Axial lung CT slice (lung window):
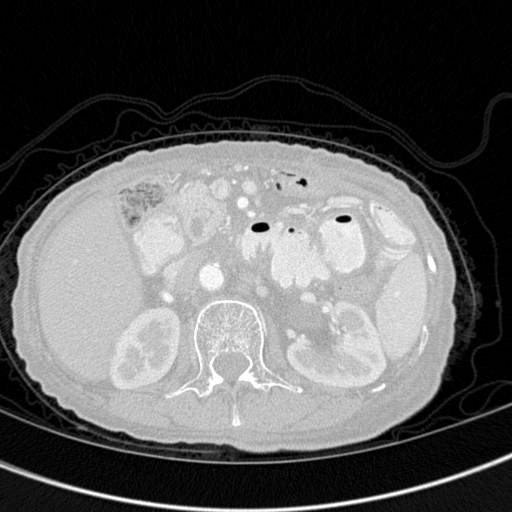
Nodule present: no